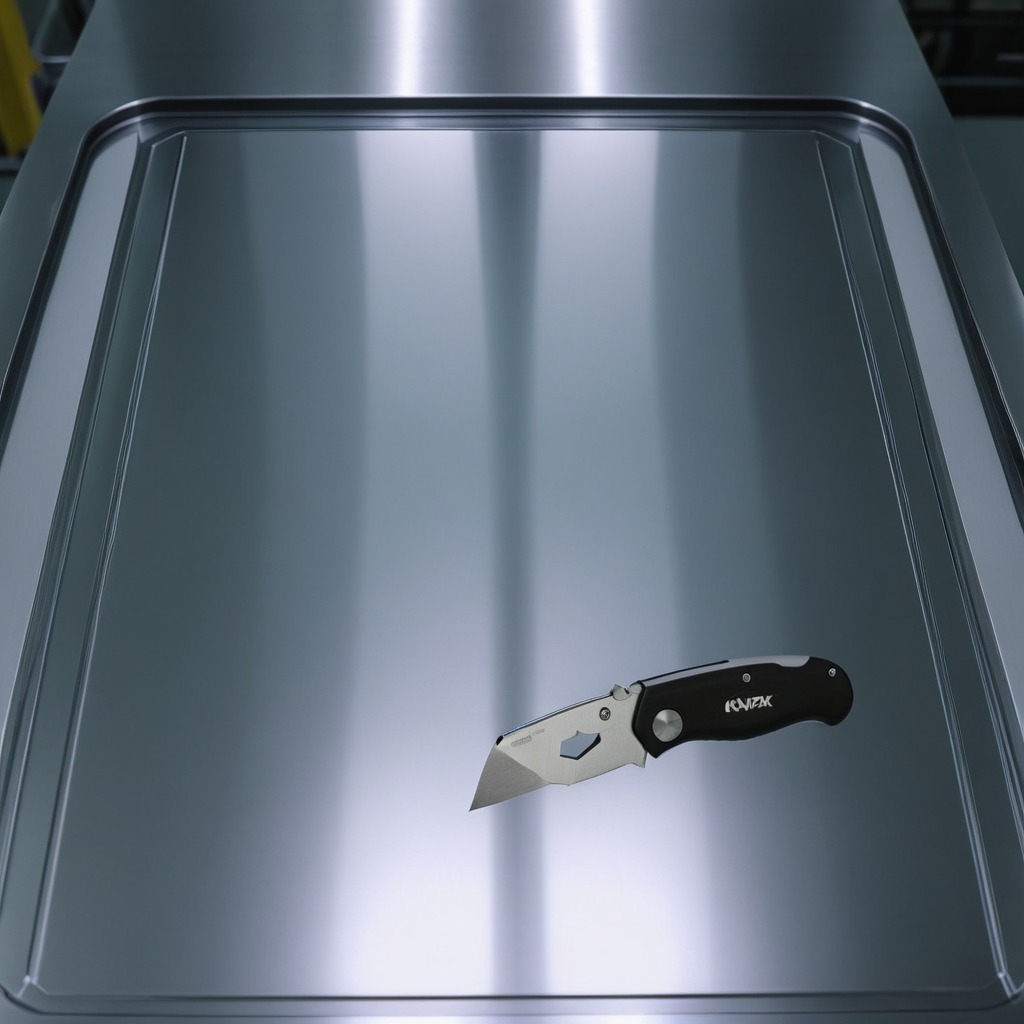
A utility knife is lying on the metal table in a machine shop under fluorescent lights.